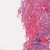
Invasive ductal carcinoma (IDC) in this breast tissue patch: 0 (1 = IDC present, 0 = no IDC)